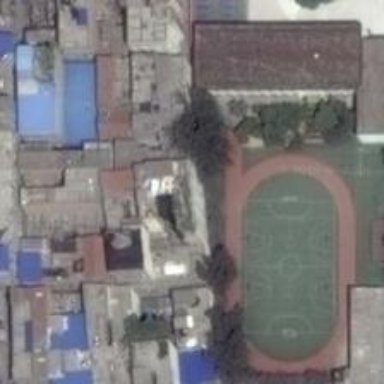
A few blue, small buildings scatter around the playground .